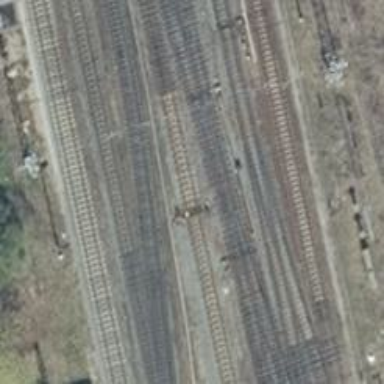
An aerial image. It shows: Wedge used for railway derailment.